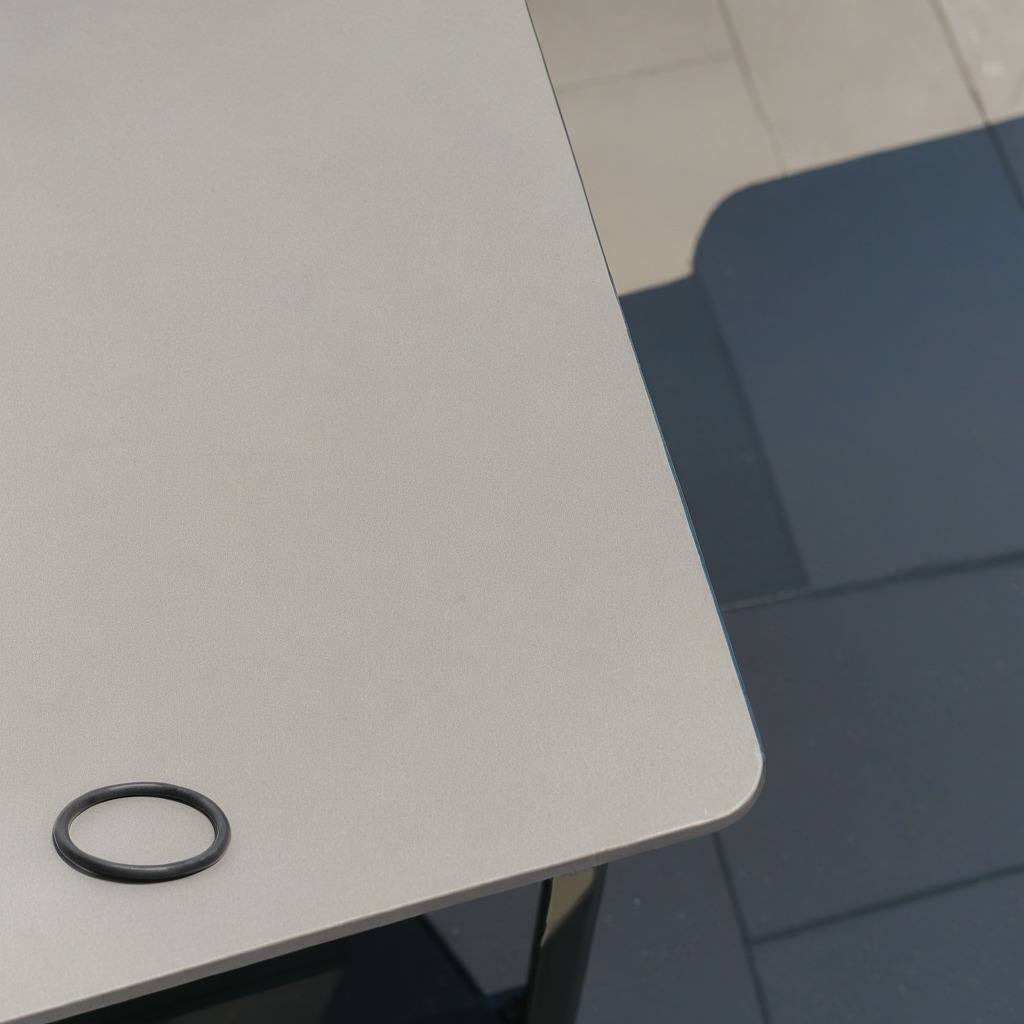
A rubber O-ring is lying on the table.